Question: I'm writing a simple lunar lander clone in JavaScript (<URL> and instead of a basic landscape that just has highs and lows, I'd like an algorithm to generate random cave-like spaces. Given a rectangular area to work with [0, 0, 1920, 1200] the algorithm should be able to generate something like the image below. Ideally any "entrance" to a cave area should have a set width so that the lander can get "inside" it.

I've considered that this might not be possible and that I could instead just draw a bunch of images like the one above and convert pixel data into rough polygon data, but it would be way cooler to have randomly generated levels!
For super-hardcore bonus points, the ability to specify how many cave-like structures there are would be even more awesome.
The output of the algorithm would be an array of points, each point being an object containing an x and y property {x: val, y: val} that when you sequentially draw lines between the current point and the next, makes up the polygon.
If someone has a JavaScript implementation of something similar that would also help a lot!
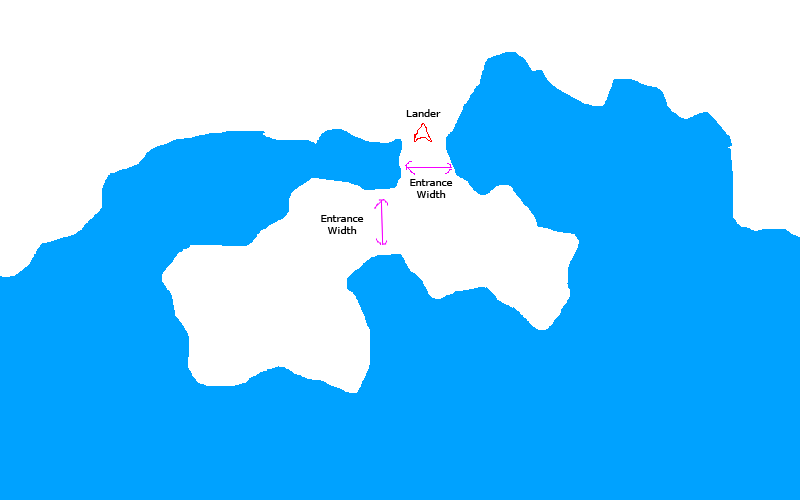
Answer: Start with learning what a is as it's used in architecture. It's a topological diagram of a space, with bubbles as the spaces and lines to represent passageways. I didn't find any single great web page to recommend quickly, but doing an image search yields lots of examples.
A bubble diagram can be thought of as a graph with bubbles as vertices. In your example, model the "sky", the blob including the top edge, as a vertex. The cave is another vertex and the entrance is an edge. With this perspective, it's easy to generate as much cave-like complexity as you want.
The next trick is turning it into geometry. Essentially, you want to push out from the skeleton of the graph and make voids where the player can navigate. At the same time, you want to make sure that these voids don't push out too far and thin out or eliminate the walls. So you also need to model the solid area, and that's done with a <URL>. The dual graph goes "underneath" the original, in the sense that edge crossings represent conflict which is resolved in favor of void over solid.
Summarizing: (1) Make a topological graph with the features you want. (2) Create geometry for graph, assigning a location to each vertex and a path to each edge. (3) Construct a dual graph, and assign its geometry. (4) Flesh out the space associated with each graph by growing them outwards, resolving conflicts in favor of passage rather than blockage.
You might want to convince yourself that the perimeter list of the final geometry can be generated by a half-edge traversal of the graph, much like walking a maze with one hand on a wall.